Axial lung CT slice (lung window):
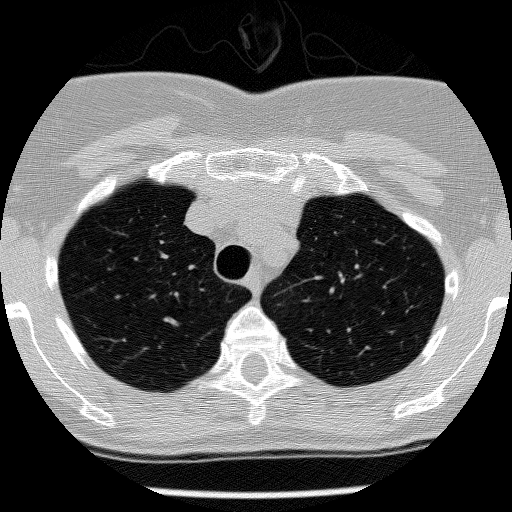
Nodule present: no